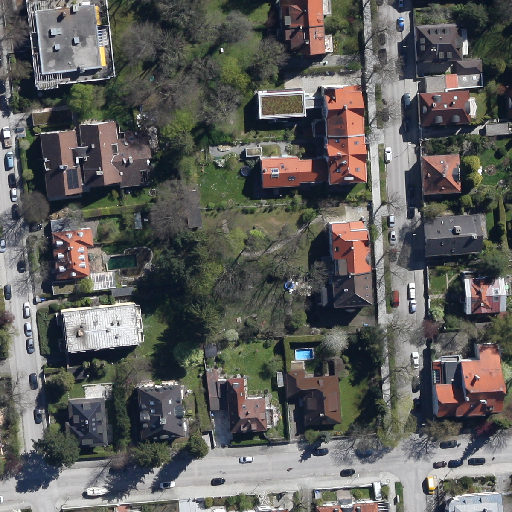
Referring expression: vehicle